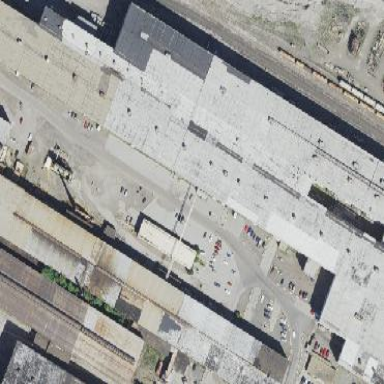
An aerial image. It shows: Industrial building.